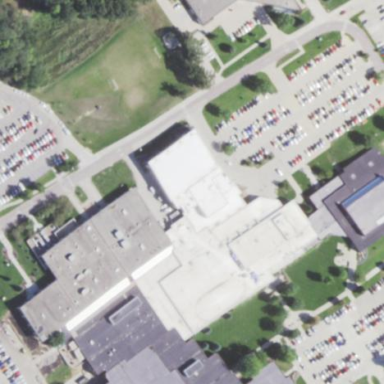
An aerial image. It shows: College building.